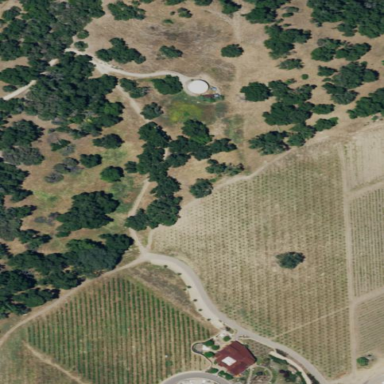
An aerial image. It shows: Vineyard.